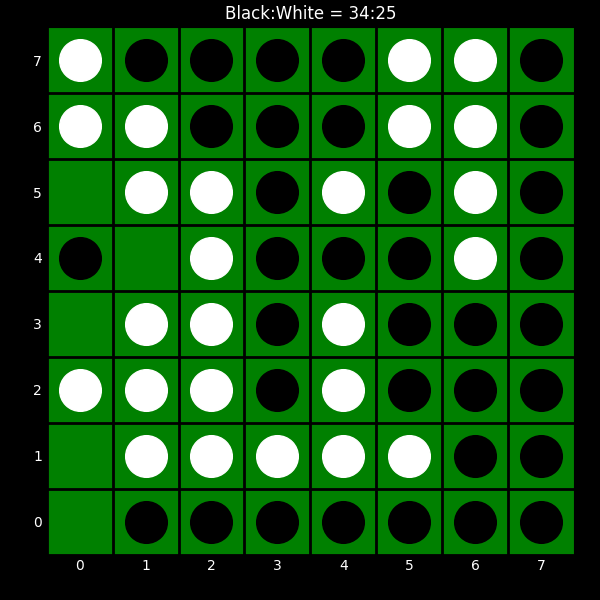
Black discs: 34
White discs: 25